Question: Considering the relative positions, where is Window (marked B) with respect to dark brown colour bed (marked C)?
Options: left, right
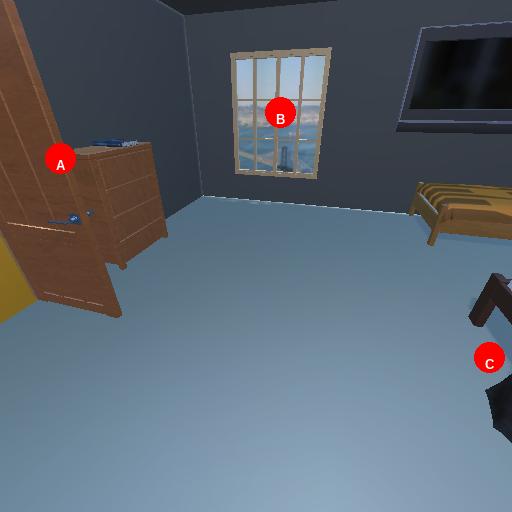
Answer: left